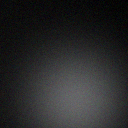
Screen state: off